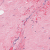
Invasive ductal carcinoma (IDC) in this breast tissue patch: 0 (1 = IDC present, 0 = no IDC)